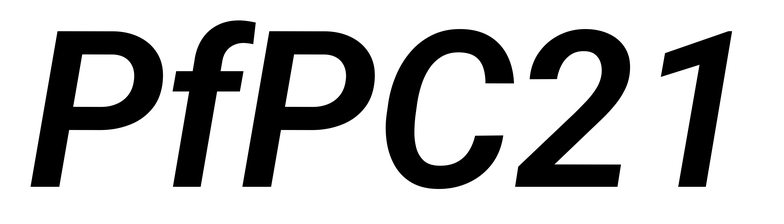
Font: Roboto-Italic_SemiBold_Italic